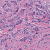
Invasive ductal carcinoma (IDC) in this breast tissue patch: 1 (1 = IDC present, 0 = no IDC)